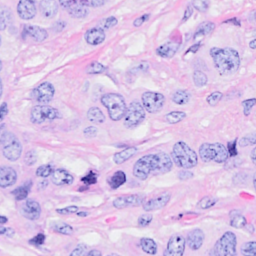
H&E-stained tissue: Breast